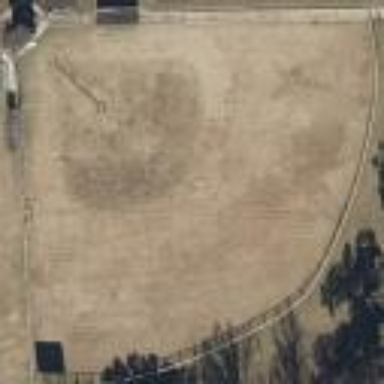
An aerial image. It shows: Baseball pitch for leisure land activities.